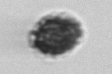
Label: Syracosphaera_pulchra